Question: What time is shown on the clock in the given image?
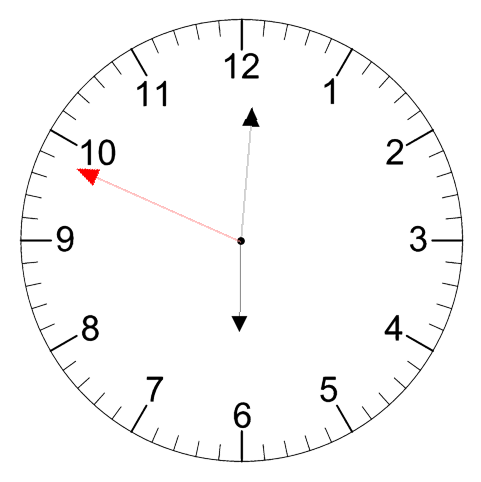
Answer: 06:00:49